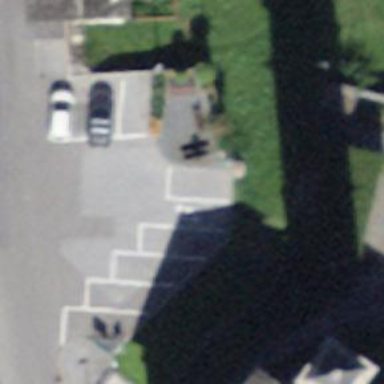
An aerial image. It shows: Bus stop with platform for public transport.